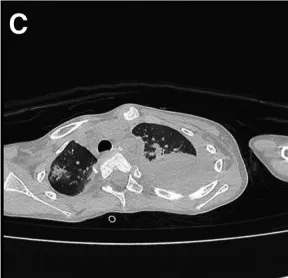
(C,D) are the CT of case 2.
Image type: radiology (ct)